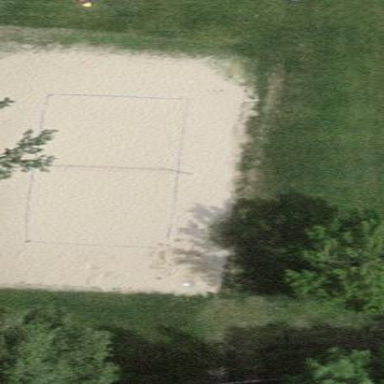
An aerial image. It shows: Sandy pitch for beach volleyball.